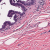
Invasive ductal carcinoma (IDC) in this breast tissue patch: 0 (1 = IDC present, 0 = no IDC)